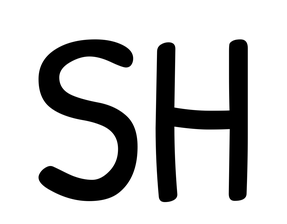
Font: PatrickHand-Regular